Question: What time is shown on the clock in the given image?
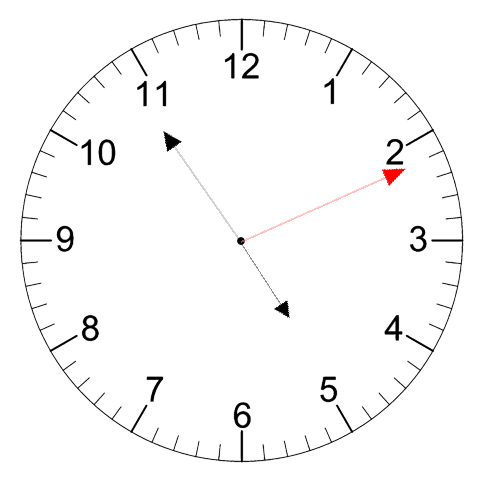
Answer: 04:54:11